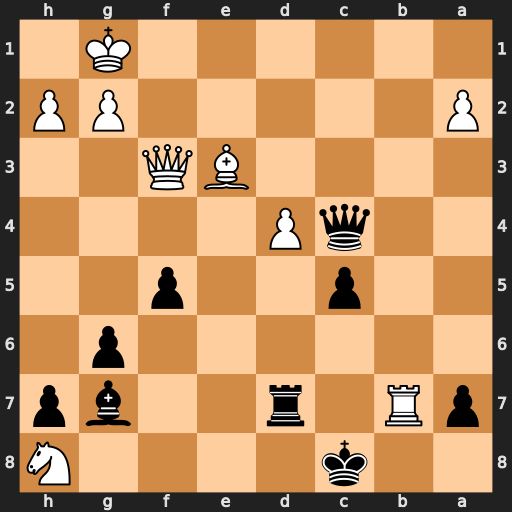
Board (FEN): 2k4N/pR1r2bp/6p1/2p2p2/2qP4/4BQ2/P5PP/6K1
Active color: b
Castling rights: -
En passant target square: -
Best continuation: Rxb7 Qc6+ Rc7